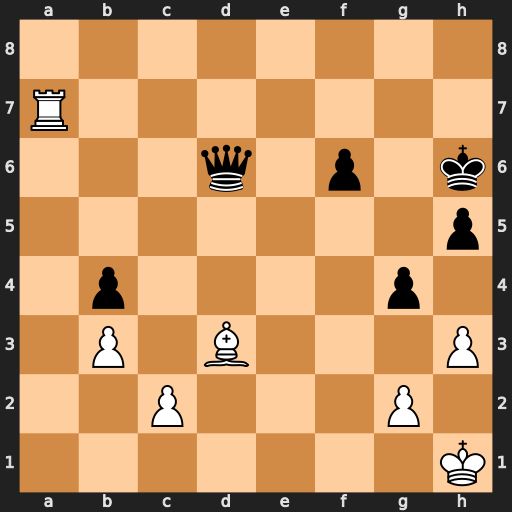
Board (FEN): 8/R7/3q1p1k/7p/1p4p1/1P1B3P/2P3P1/7K
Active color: w
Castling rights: -
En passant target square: -
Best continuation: h4 f5 Ra6